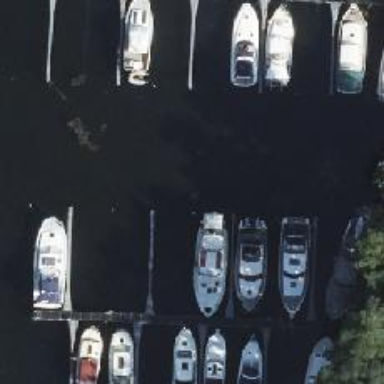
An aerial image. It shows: Marina on leisure land.